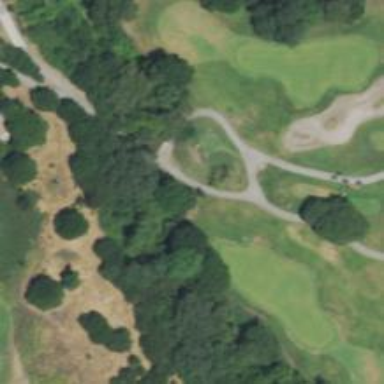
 featuring footway path along with golf path."